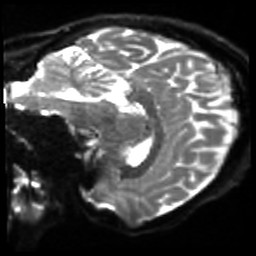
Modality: sbref
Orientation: sagittal
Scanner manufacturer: siemens
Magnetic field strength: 3 T
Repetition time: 4 s
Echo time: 0.0594 s